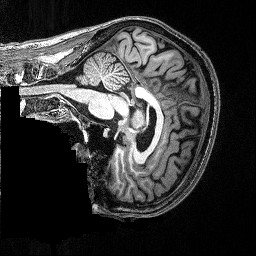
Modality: T1w
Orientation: sagittal
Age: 48
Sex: male
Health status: ill
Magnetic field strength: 3 T
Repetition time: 2.53 s
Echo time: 0.00331 s